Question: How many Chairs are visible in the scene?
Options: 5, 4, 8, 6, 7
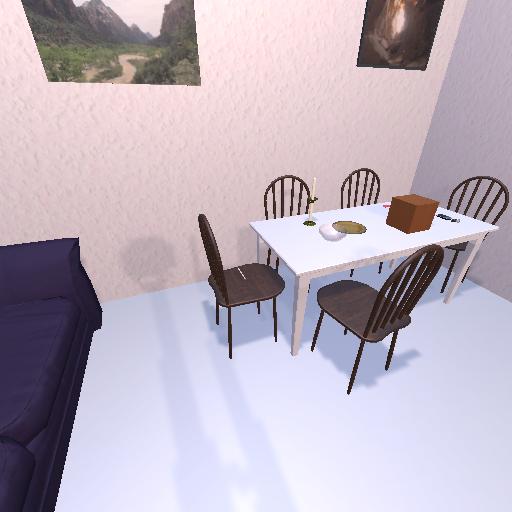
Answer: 5